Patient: sex M, age 65
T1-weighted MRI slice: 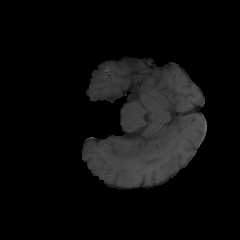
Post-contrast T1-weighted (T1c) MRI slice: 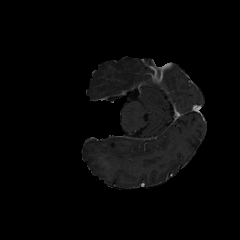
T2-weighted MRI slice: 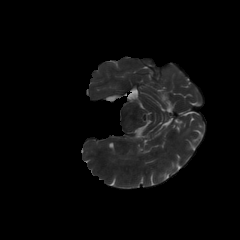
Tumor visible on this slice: no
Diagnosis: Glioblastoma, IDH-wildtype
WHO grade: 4